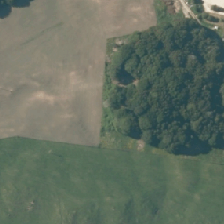
Land cover: indigenous_forest